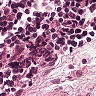
Metastatic tissue present: no